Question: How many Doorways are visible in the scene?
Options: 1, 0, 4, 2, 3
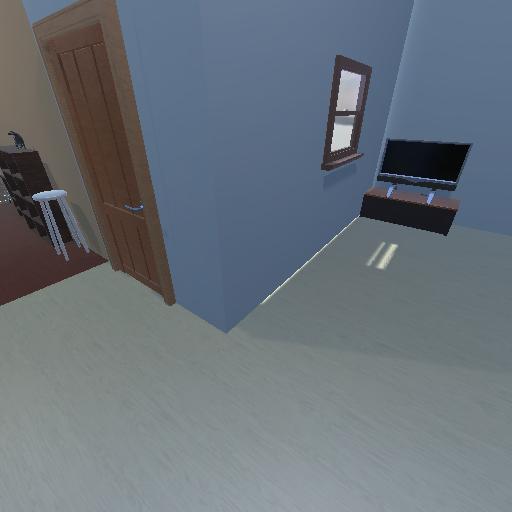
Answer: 1